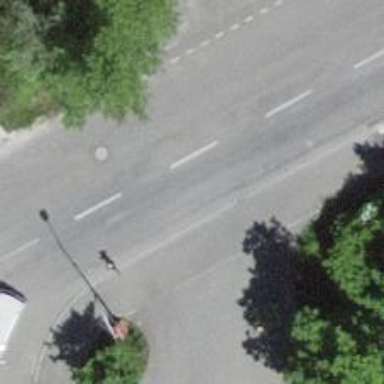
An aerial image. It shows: Residential road with asphalt surface and sidewalk on the left side.